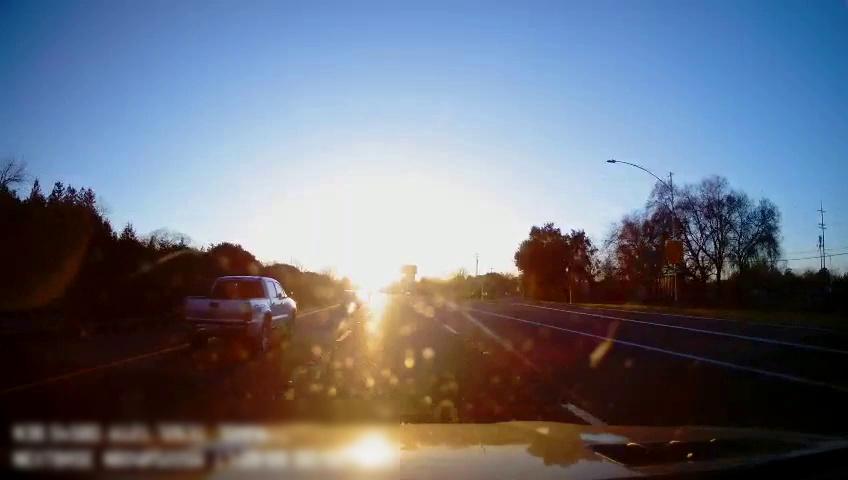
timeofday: Day
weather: Sunny
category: Drivable Space
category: Vehicles | SUV
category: Vehicles | Truck
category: Lanes | Alternate Lane
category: Lanes | Current Lane
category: Lanes | Current Lane
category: Lanes | Alternate Lane
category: Lanes | Alternate Lane
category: Lanes | Alternate Lane
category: Traffic | Signs